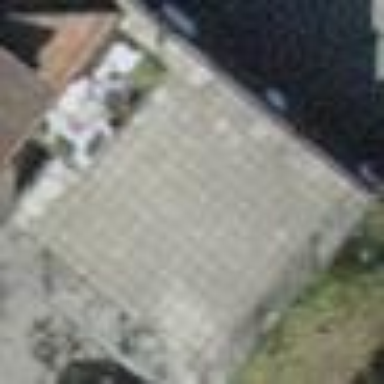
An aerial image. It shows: Group of garages.